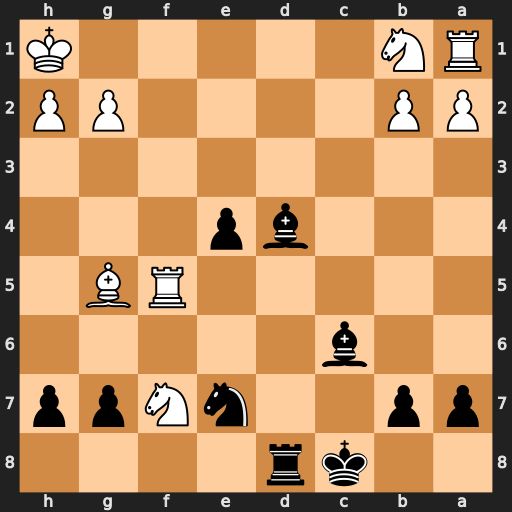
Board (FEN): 2kr4/pp2nNpp/2b5/5RB1/3bp3/8/PP4PP/RN5K
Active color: b
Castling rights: -
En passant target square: -
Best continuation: Nxf5 Nxd8 Bxb2 Nd2 Bxa1 Nxc6 bxc6